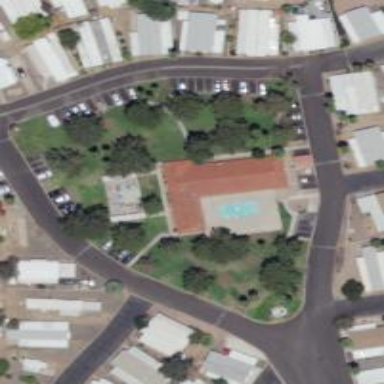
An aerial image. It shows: Swimming pool located in leisure land.